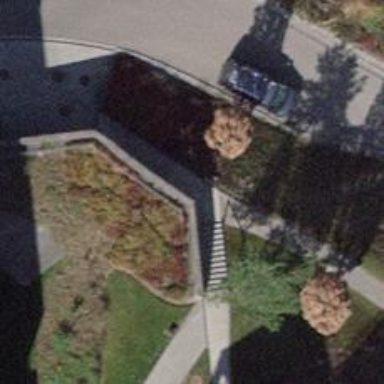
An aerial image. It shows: Set of steps on the road.